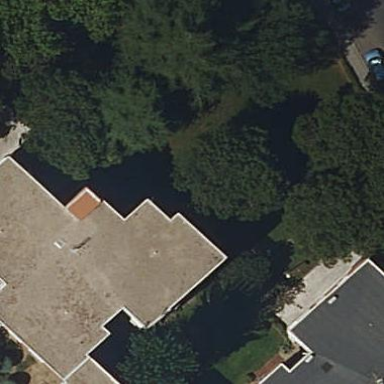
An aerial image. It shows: Image showing building with apartments.